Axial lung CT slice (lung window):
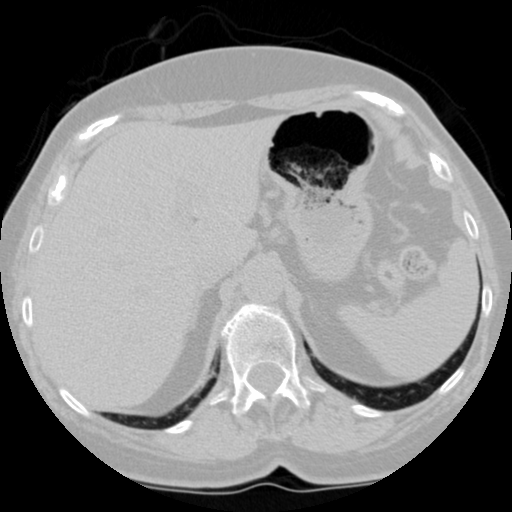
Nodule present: no